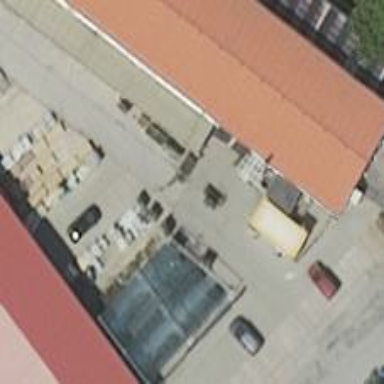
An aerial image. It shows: Garden center.